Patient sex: F
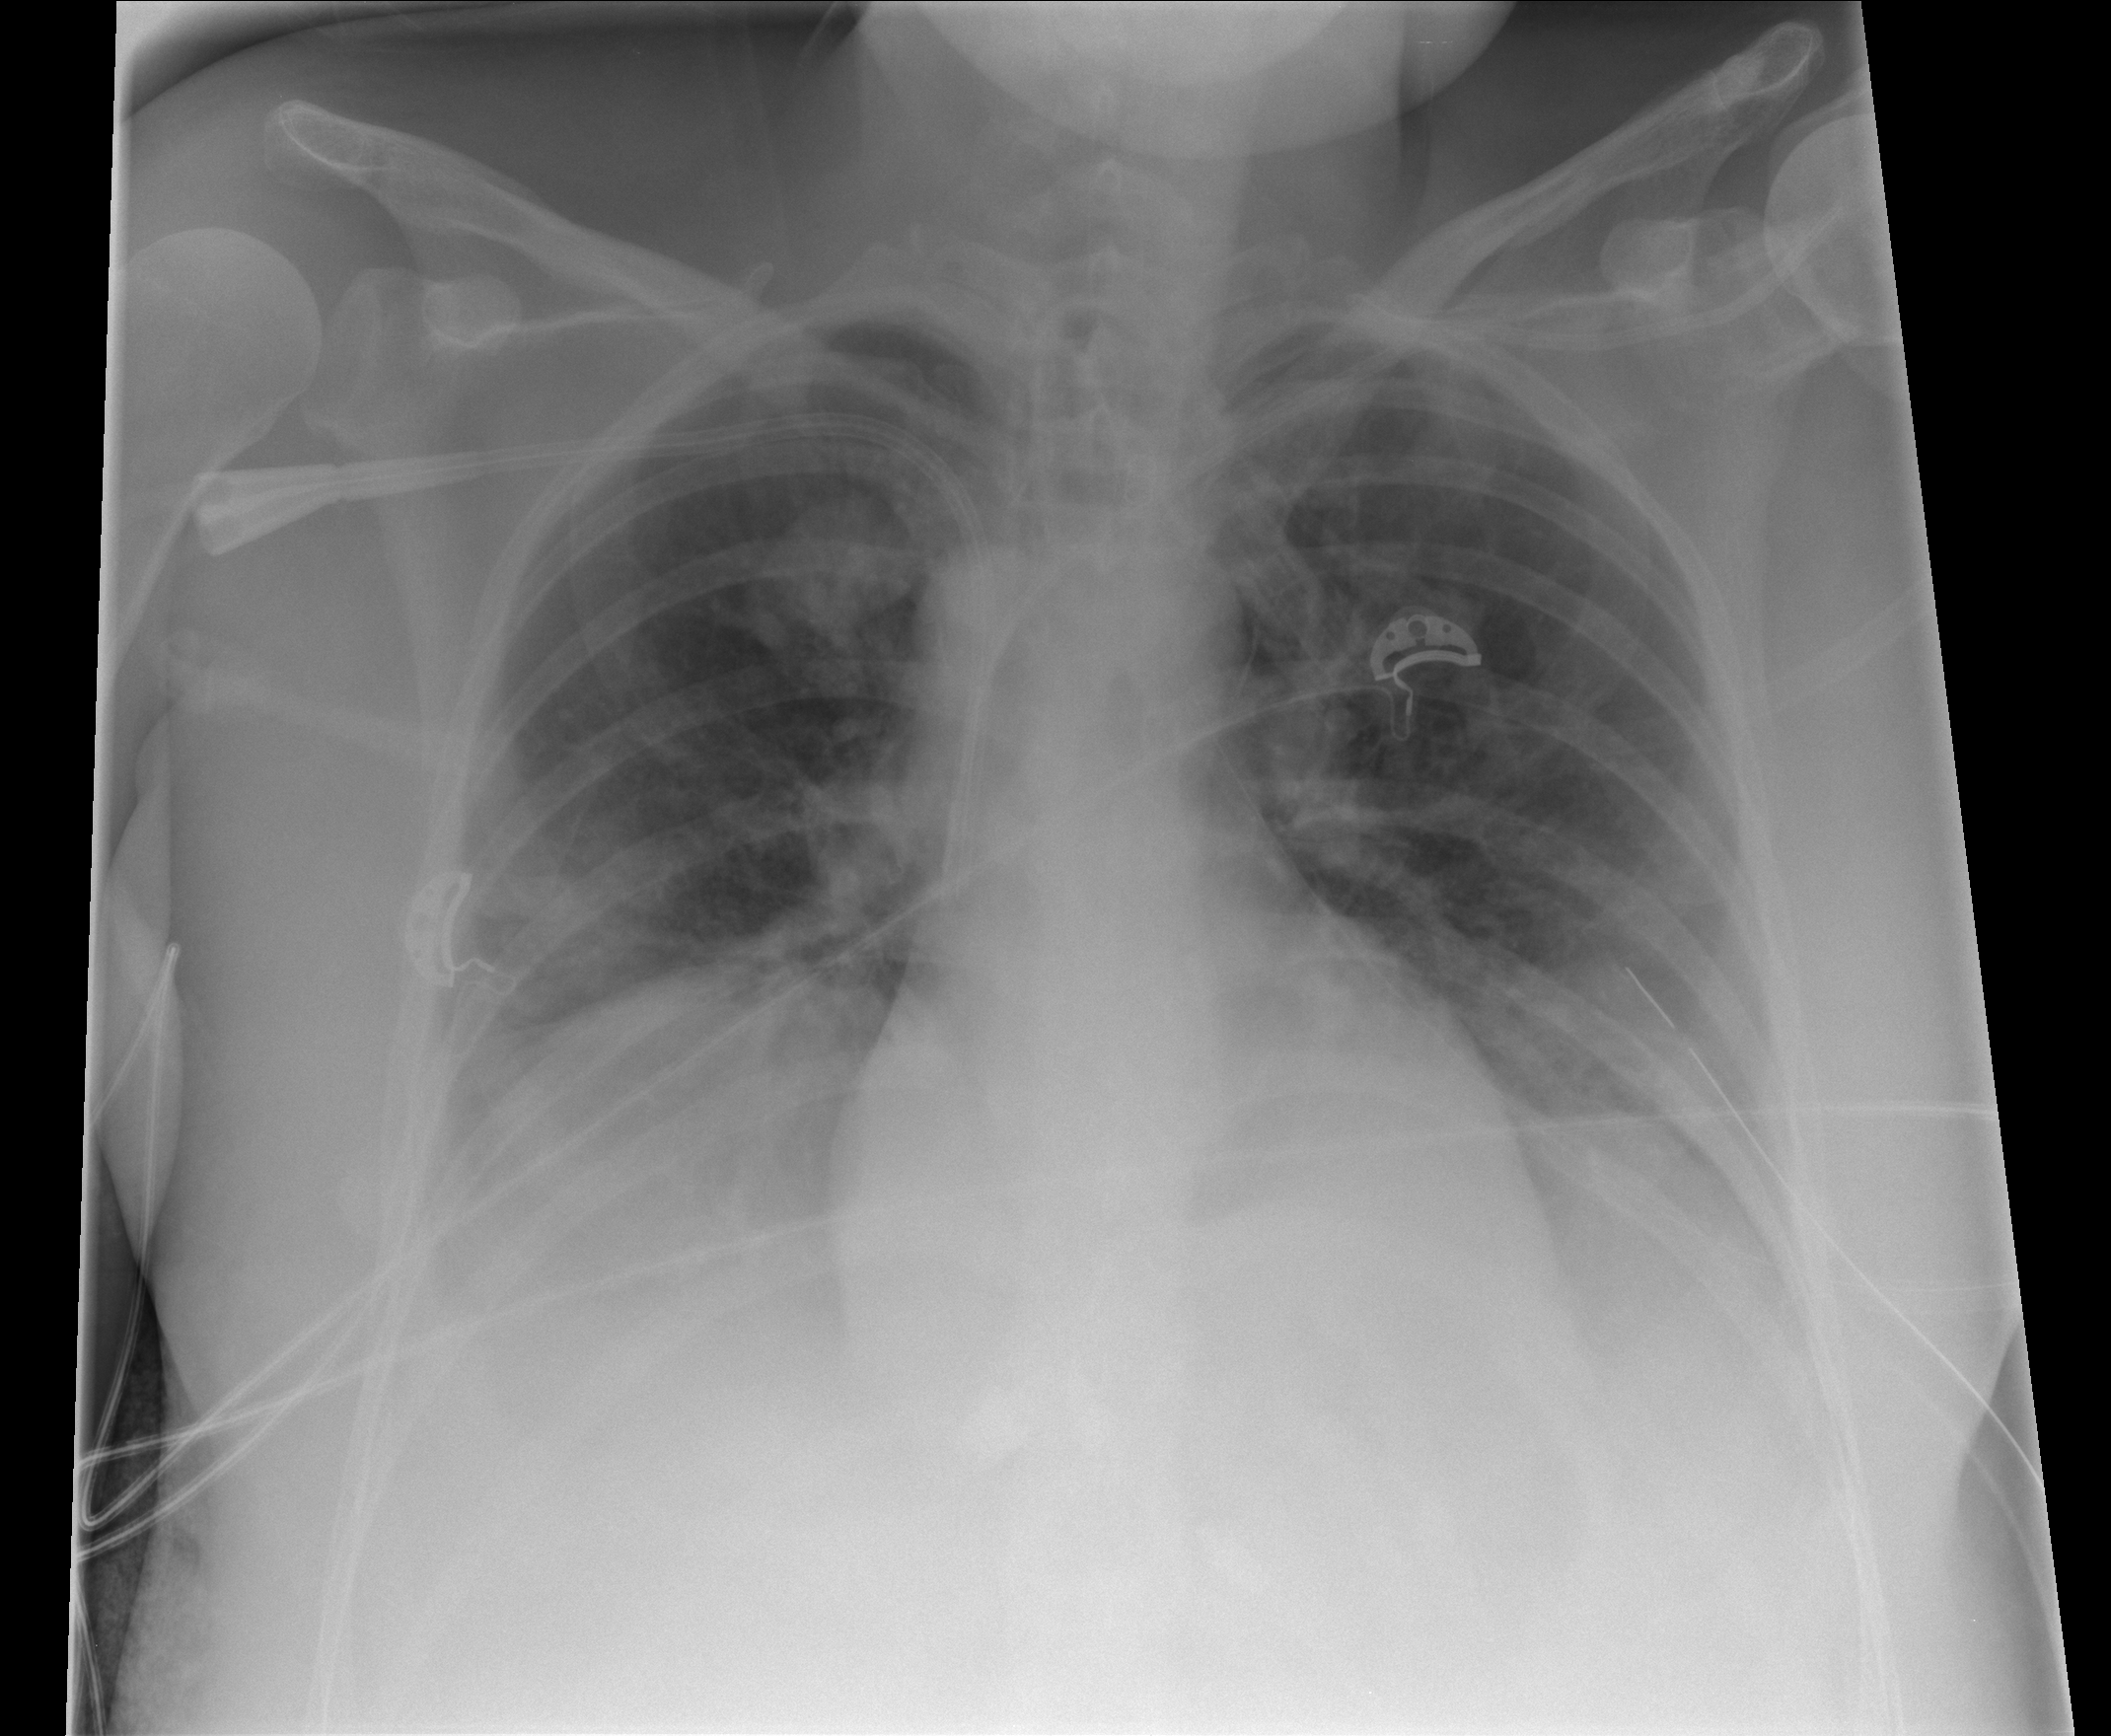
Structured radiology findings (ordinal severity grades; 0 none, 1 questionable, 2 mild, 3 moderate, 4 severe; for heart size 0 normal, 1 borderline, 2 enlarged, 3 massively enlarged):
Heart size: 0
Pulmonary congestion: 2
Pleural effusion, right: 2
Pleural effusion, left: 3
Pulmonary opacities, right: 0
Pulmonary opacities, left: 0
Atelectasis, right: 2
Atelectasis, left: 2